Question: Basically i need to put a button between to cells. I have a grouped UITableView with only two cells. I cannt get this by using Interface Builder. How can i get this by code ?

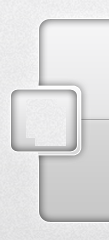
Answer: The solution is very simple.
Just create a button, set its frame properly, and add to self.tableview in your UITableViewController subclass.
For example :
viewDidLoad() of RootViewController(subclass of UITableViewController)
'''
- (void)viewDidLoad
{
[super viewDidLoad];
UIButton *button = [UIButton buttonWithType:UIButtonTypeRoundedRect];
button.frame = CGRectMake(0, 30, 50, 50); // May change as needed
[self.tableView addSubview:button];
}
'''